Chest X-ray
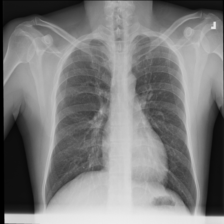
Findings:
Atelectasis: negative
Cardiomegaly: negative
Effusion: negative
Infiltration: negative
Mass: negative
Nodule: negative
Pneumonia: negative
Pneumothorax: negative
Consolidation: negative
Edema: negative
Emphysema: negative
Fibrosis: negative
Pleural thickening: negative
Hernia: negative